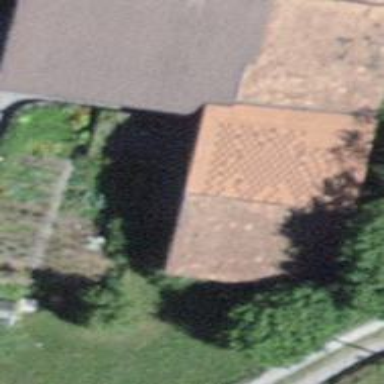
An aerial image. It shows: Rural barn.